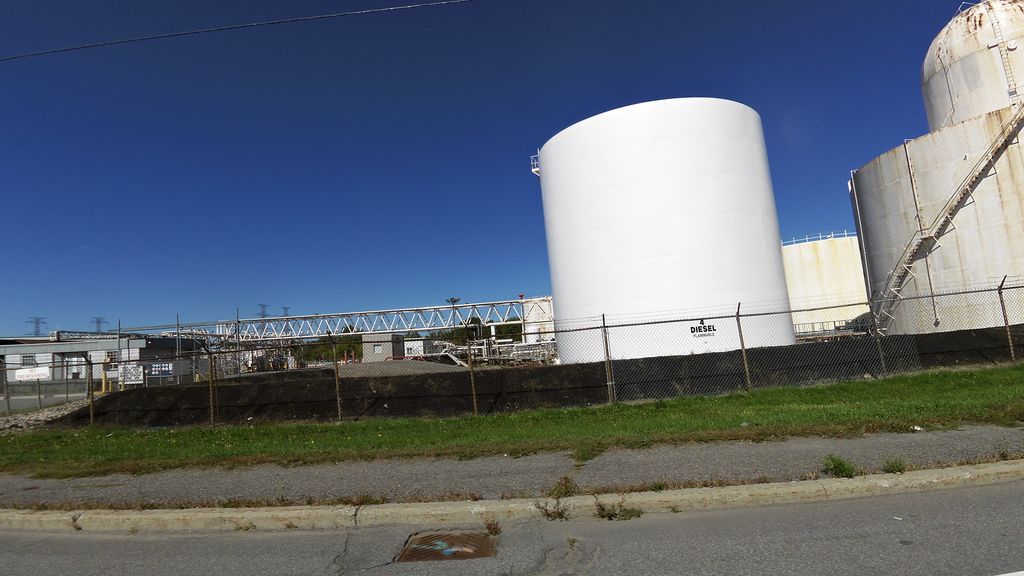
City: ottawa-gatineau